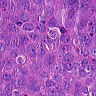
Metastatic tissue present: yes